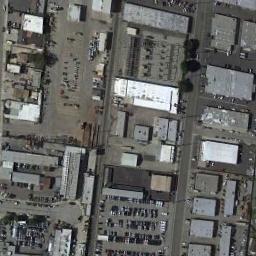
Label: industrial_area